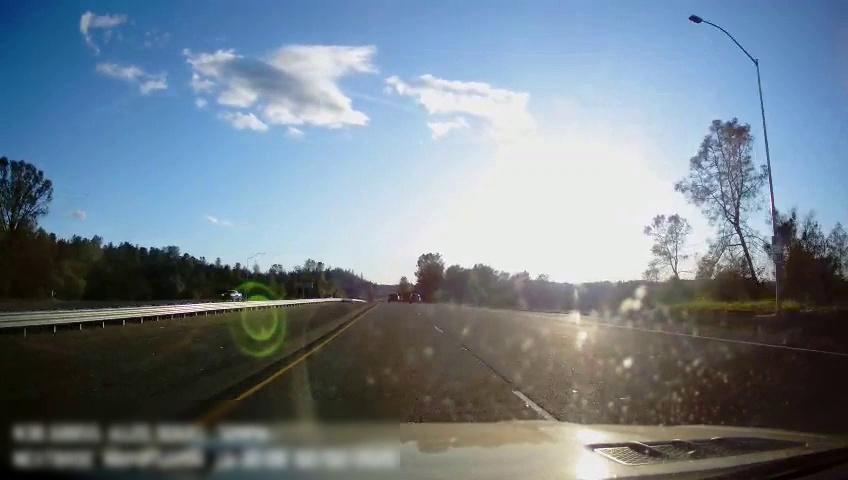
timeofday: Day
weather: Sunny
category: Drivable Space
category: Vehicles | Car
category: Vehicles | Truck
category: Vehicles | SUV
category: Lanes | Current Lane
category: Lanes | Current Lane
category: Lanes | Alternate Lane